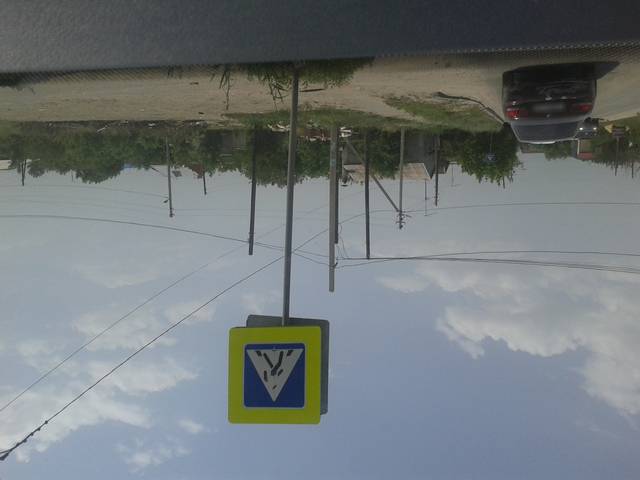
Region: Russia
Coordinates: 48.694, 44.451